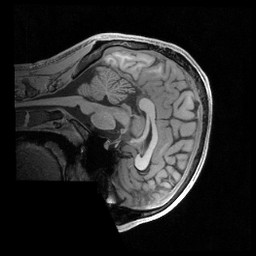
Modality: T1w
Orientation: sagittal
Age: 18
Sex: male
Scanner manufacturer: siemens
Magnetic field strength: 3 T
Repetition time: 2.4 s
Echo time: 0.00231 s